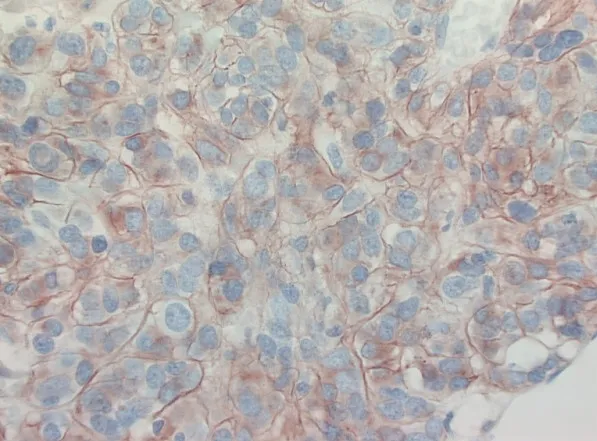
Immunohistochemical stain for CD117 (c-kit) showing staining of the cell membrane and Golgi region of the tumor cells, (x 400).
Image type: pathology (immunostaining)